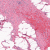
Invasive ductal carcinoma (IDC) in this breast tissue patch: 0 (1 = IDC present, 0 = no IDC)